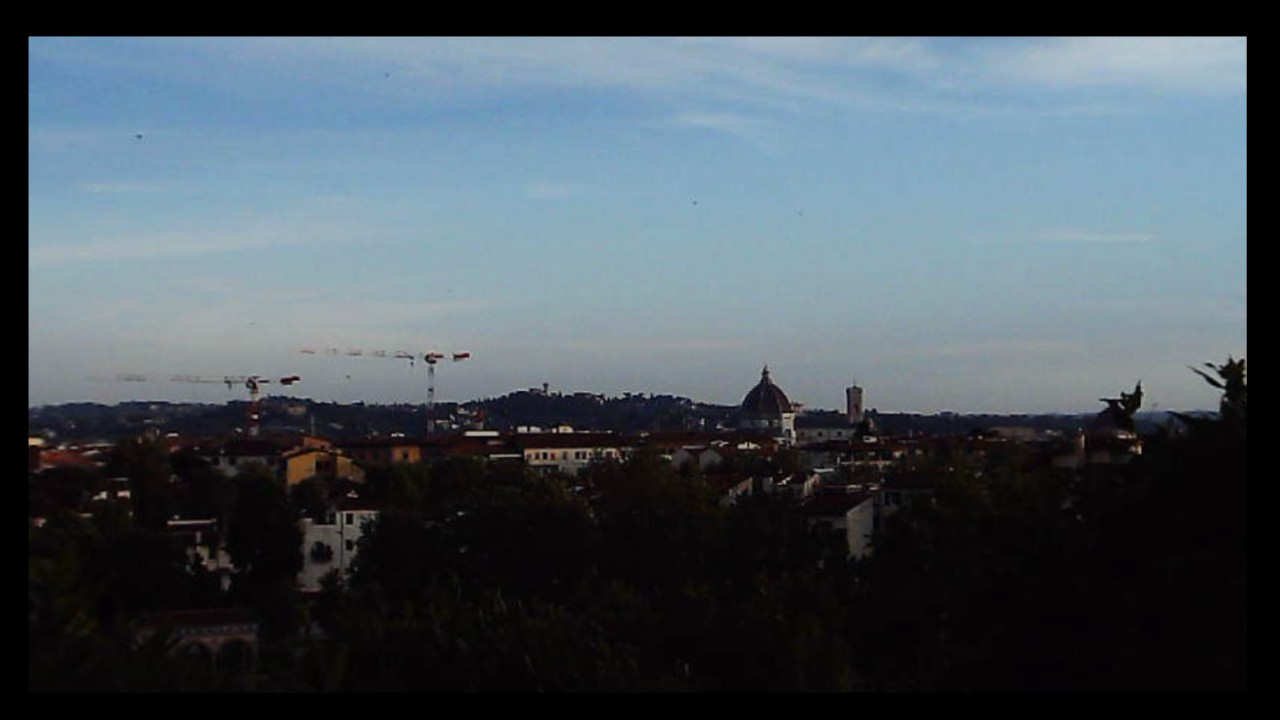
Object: DarwinFPV cineape20